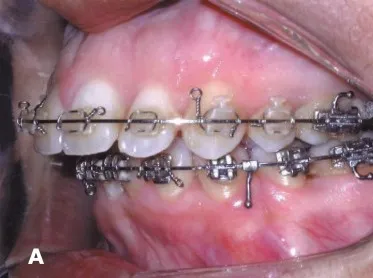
Preoperative intraoral view of the left side.
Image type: medical_photograph (oral_photograph)